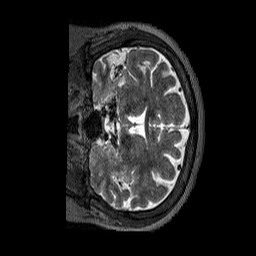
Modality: T2w
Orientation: coronal
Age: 59
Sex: female
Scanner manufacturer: siemens
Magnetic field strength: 3 T
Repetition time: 3.2 s
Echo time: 0.567 s